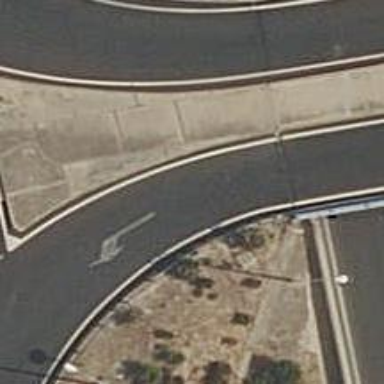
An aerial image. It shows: Unclassified road with asphalt surface crossing bridge.